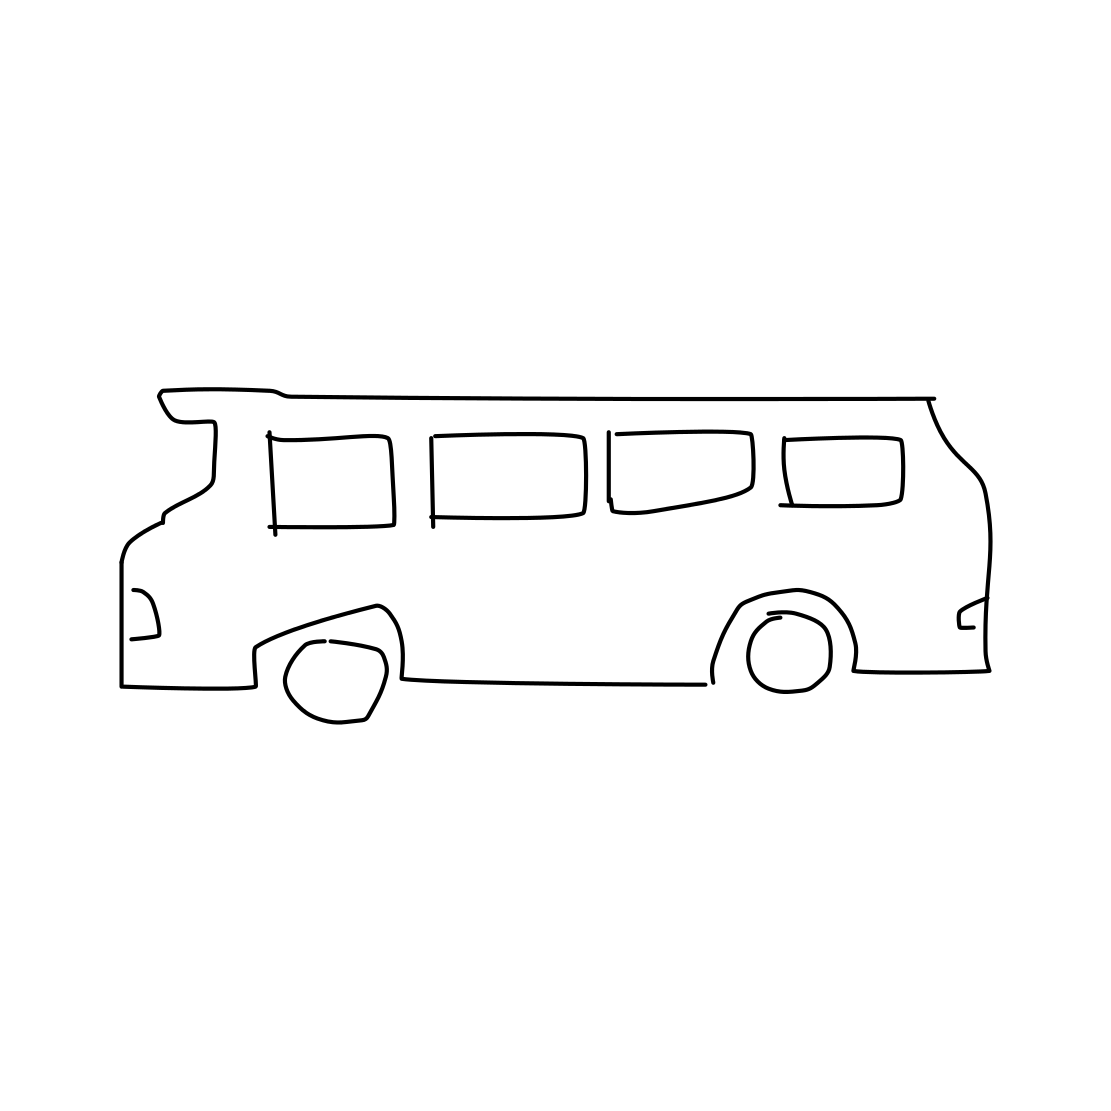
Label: bus